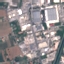
Land use / land cover: Industrial